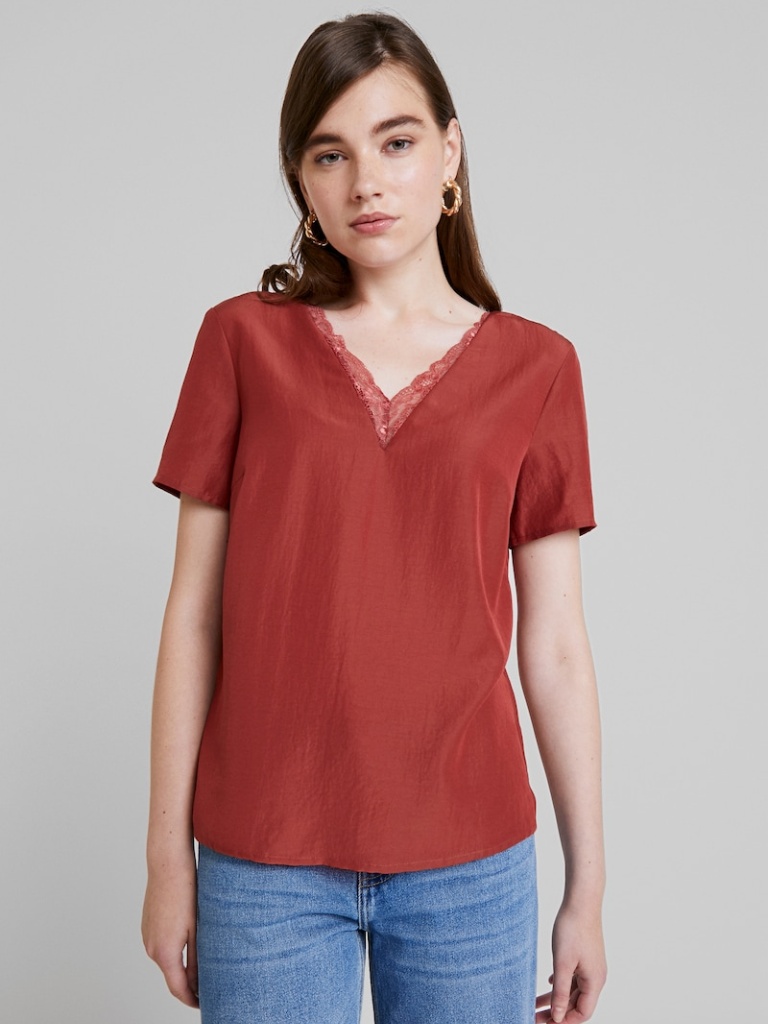
silk relaxed short sleeve hip length Untucked v-neck tunic